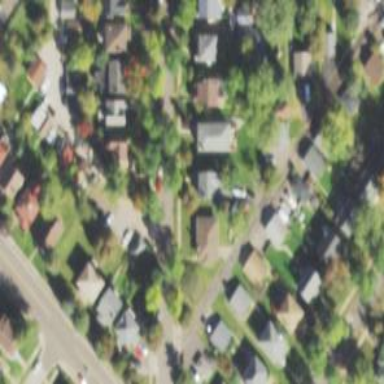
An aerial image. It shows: Alley classified as service road.